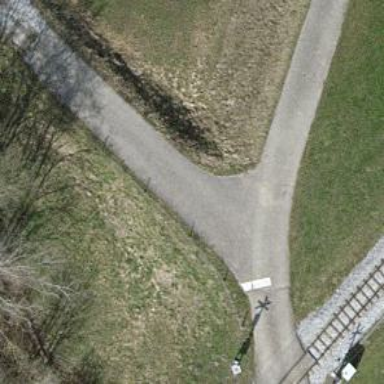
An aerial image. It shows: Track with grade2 tracktype.